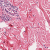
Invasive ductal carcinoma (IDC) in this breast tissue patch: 0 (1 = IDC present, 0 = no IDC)